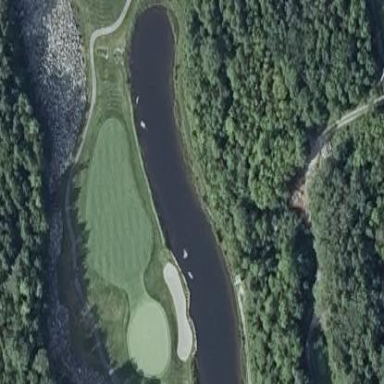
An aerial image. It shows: Scenic view of water hazard on golf course. The natural water feature adds beauty to the landscape.